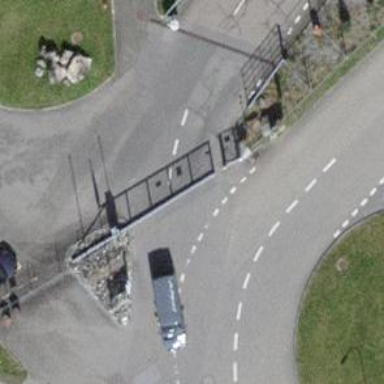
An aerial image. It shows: Gate.